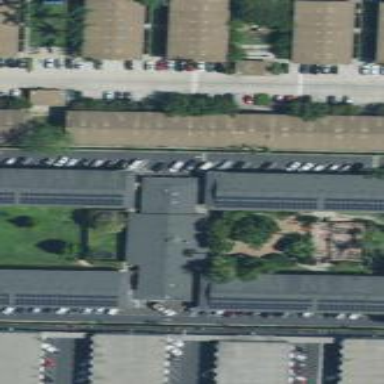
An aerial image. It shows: Image showing building with apartments.